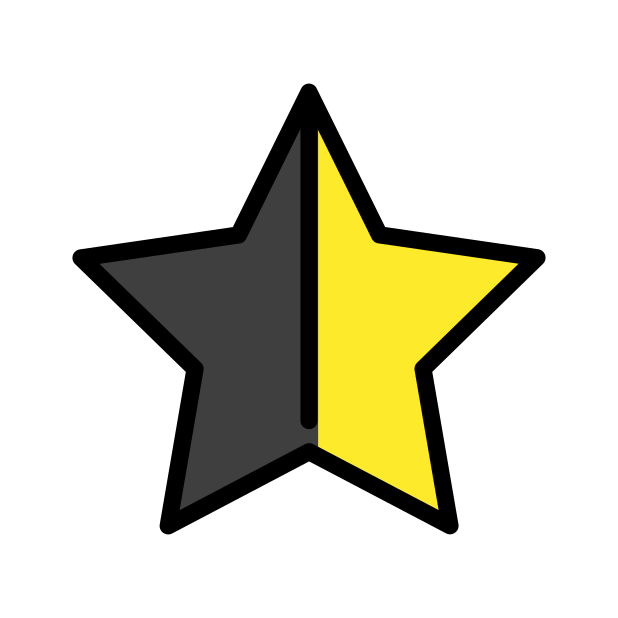
star with left half black